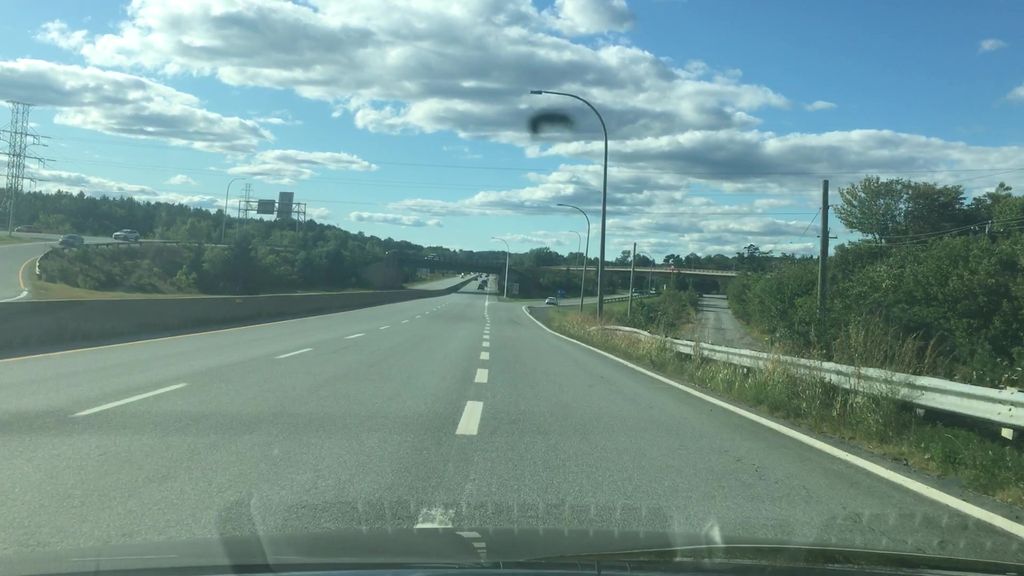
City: halifax